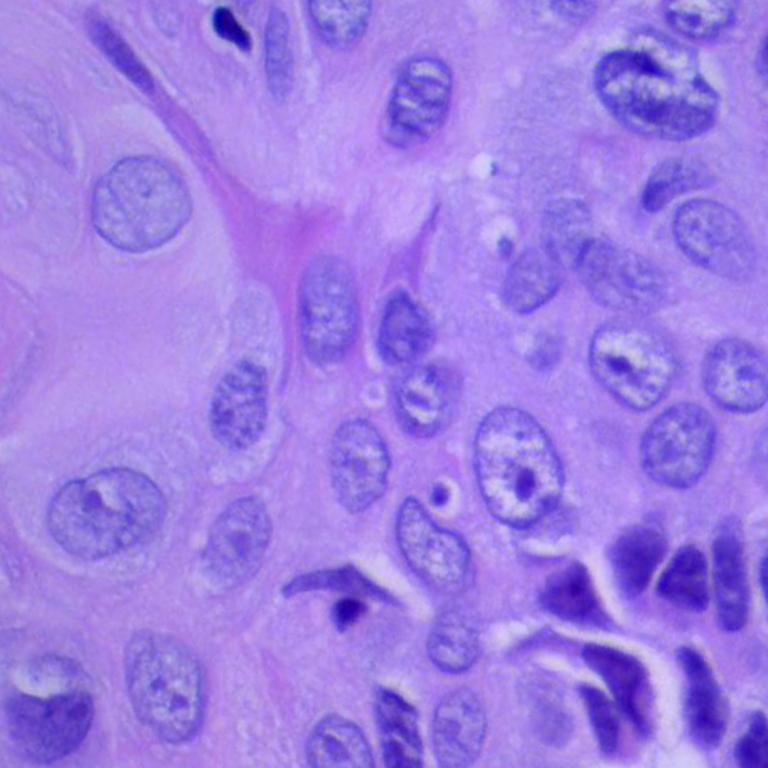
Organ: lung
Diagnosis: squamous carcinomas